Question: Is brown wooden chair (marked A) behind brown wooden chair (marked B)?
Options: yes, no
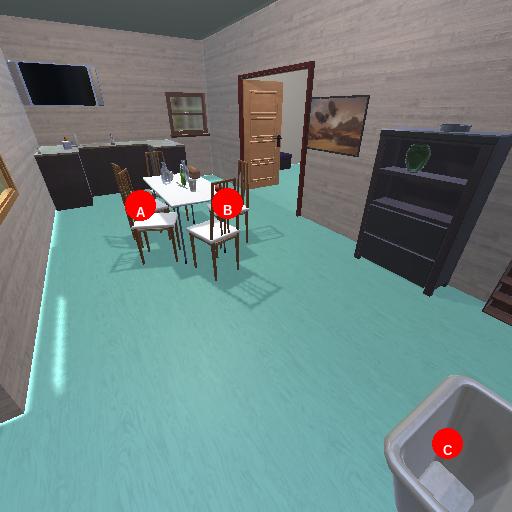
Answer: yes